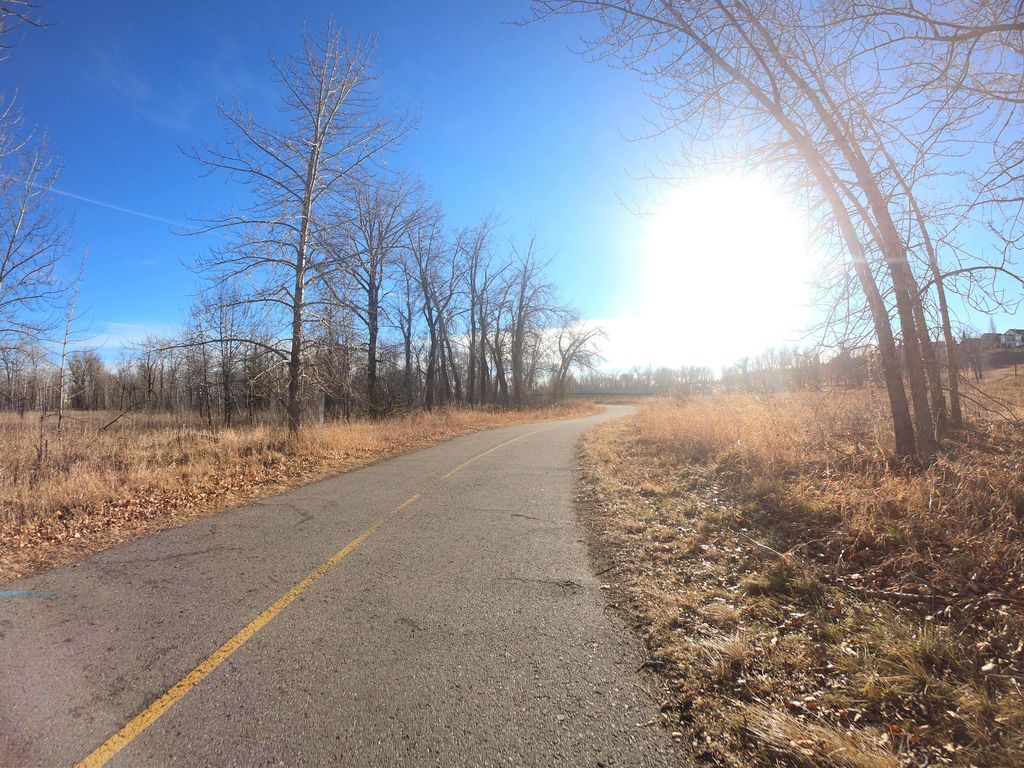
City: calgary